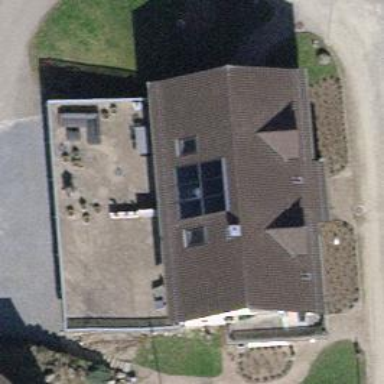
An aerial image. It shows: Small solar photovoltaic panel generator installed on roof.